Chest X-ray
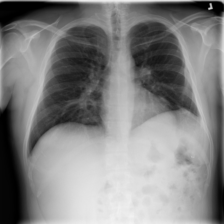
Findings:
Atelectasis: negative
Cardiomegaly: negative
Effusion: negative
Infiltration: negative
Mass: negative
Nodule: negative
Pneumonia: negative
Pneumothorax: negative
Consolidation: negative
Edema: negative
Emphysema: negative
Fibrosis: negative
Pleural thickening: negative
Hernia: negative